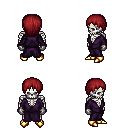
a pixel art fantasy rpg character, male body template, skeleton, purple robe, gold greaves, brunette plain hairstyle, metal gloves, gold boots, four views (front, back, left, right), 2x2 character sprite sheet, small pixel art, hard edges, no anti-aliasing